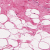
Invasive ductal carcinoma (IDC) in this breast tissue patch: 0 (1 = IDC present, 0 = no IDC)